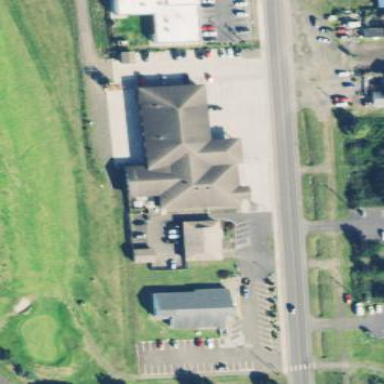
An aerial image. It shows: Fire station building.